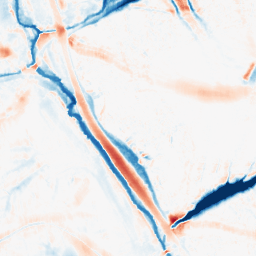
Category: morphological
Decomposition family: morphological_ellipse
Decomposition parameters: operation: average
width: 30
height: 30
Upsampling method: bilinear
Upsampling parameters: scale: 2
Upsampling scale: 2